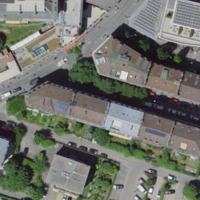
EUNIS habitat code: 54
Species observed at this site:
Mantis religiosa
Corvus corone